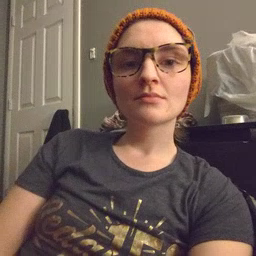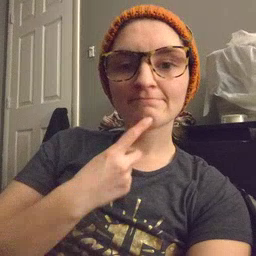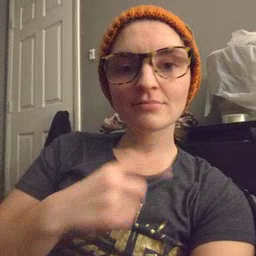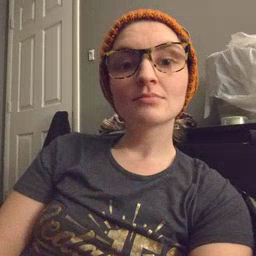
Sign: chin